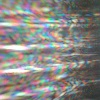
Label: sunburn